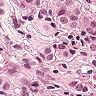
Metastatic tissue present: yes